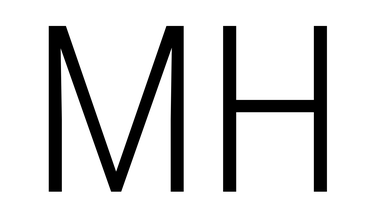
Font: Roboto_Condensed_Light